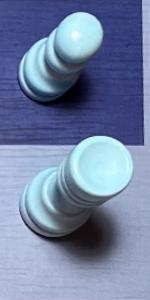
Label: Rook_White